Question: I want to achieve a python version web regexbuddy,and i encounter a problem,how to highlight match values in different color(switch between yellow and blue) in a textarea,there has a demo what exactly i want on <URL>,but i was a newbie on js,i didn't understand his code meaning.
any advice is appreciated

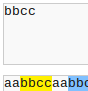
Answer: There is a 'pre' element over the textarea. So when you type anything it is copying the input on the 'pre' element, applying some filters.
For example:
'''
<pre id="view"></pre>
<textarea id="code"></textarea>
'''
When you type on '#code' it is copying the value, applying filters and adding the HTML to the '#view'.
'''
var code = document.getElementById("code");
var pre = document.getElementById("pre");
(code).onkeyup = function (){
val = this.value;
val = YourRegex(val);
(pre).innerHTML = val;
};
'''
'YourRegex' would be a method to match the 'regex' and return some parsed content to the 'pre', allowing you to customize the appearance of the 'textarea' (that is actually an element over it).
'''
function YourRegex(val)
{
// This function add colors, bold, whatever you want.
if (/bbcc/i.test("bbcc"))
return "<b>" + val + "</b>";
}
'''